Field crop: tomato
Growth stage: 1
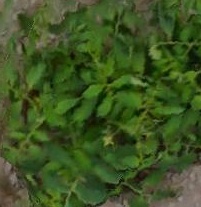
Species: tomato